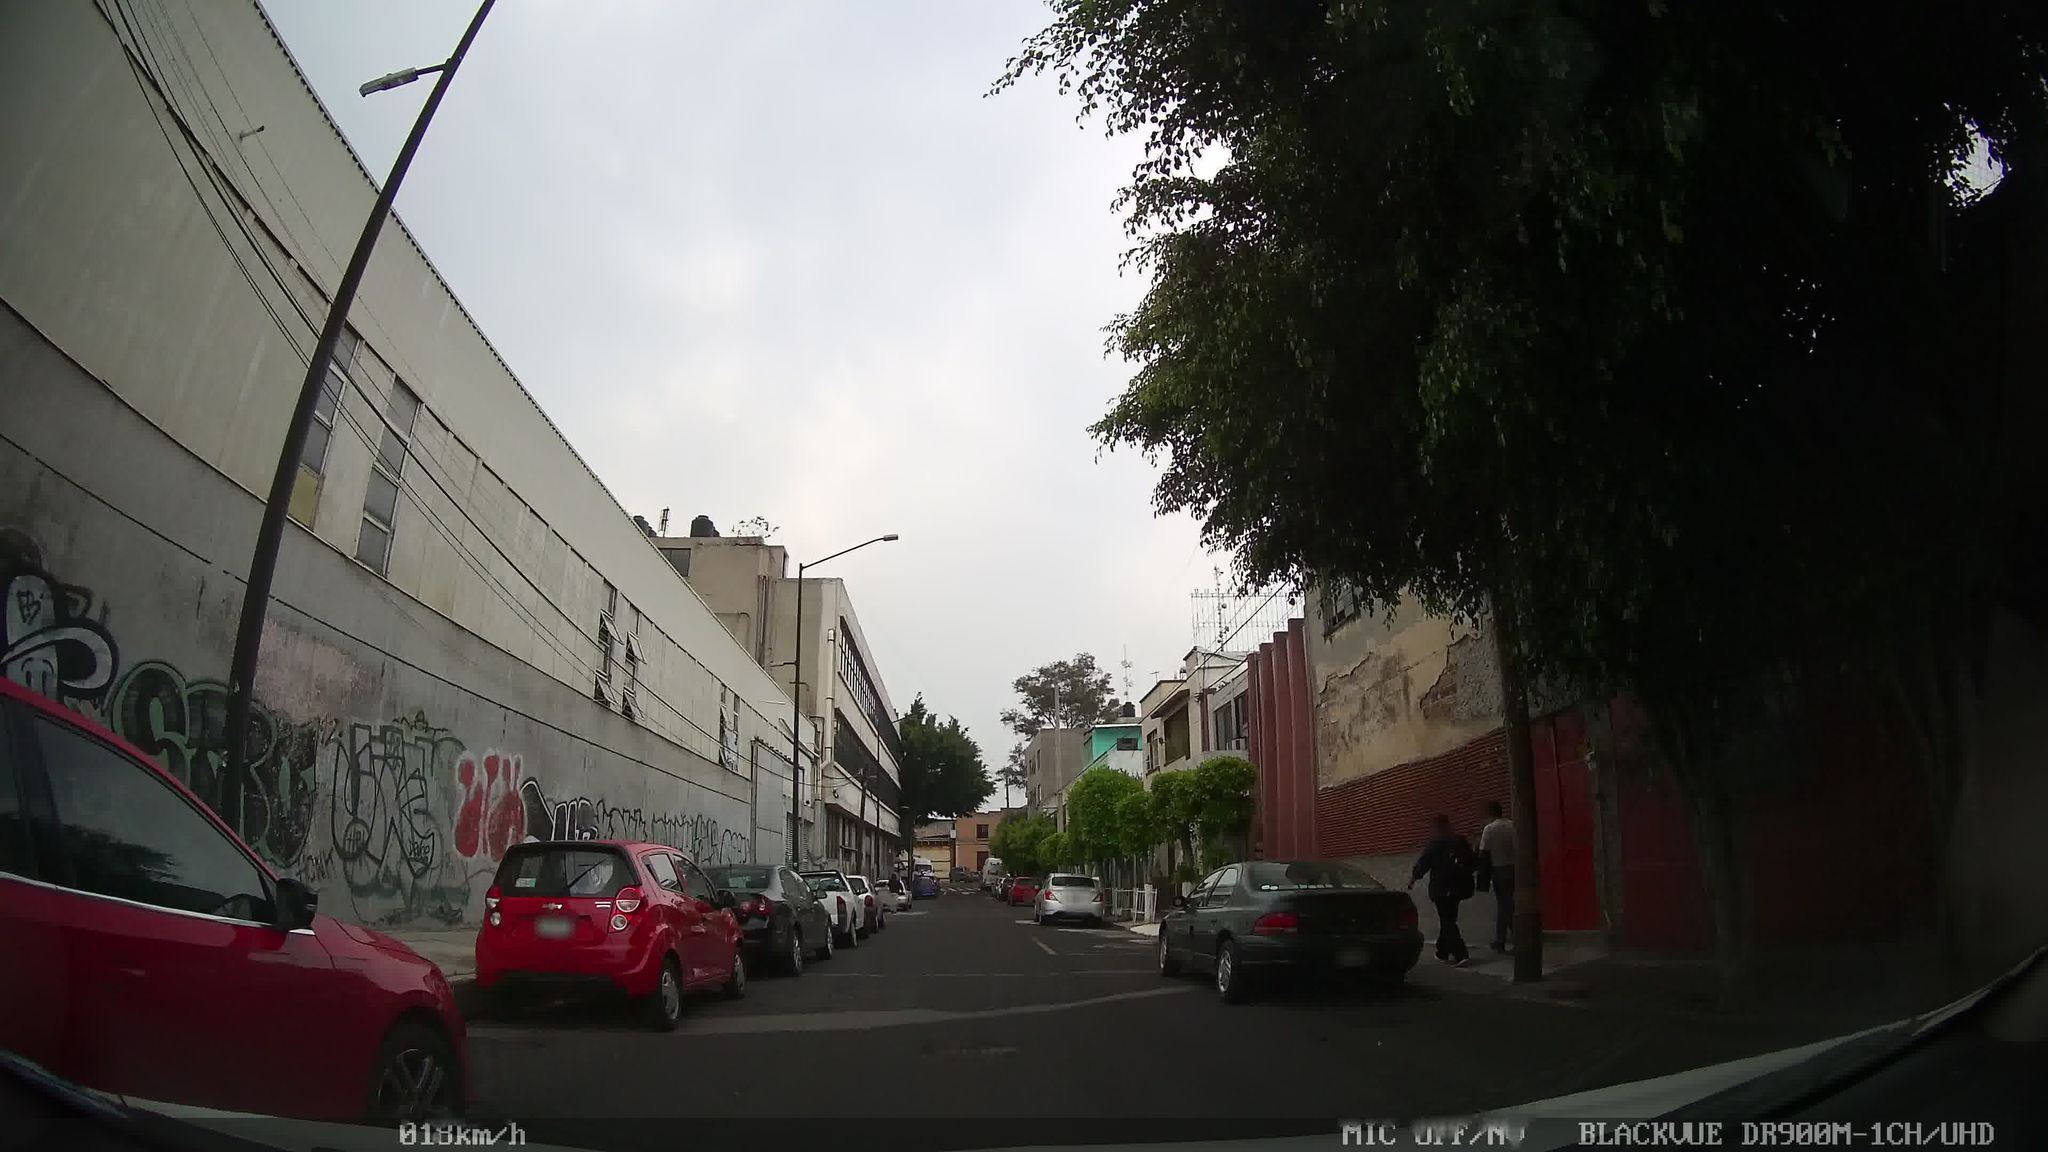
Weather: cloudy
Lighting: day
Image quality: good
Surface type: driving surface
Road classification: residential
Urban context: urban centre
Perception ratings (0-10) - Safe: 5.65, Lively: 8.59, Beautiful: 5.45, Boring: 2.39, Depressing: 5.21, Wealthy: 3.45